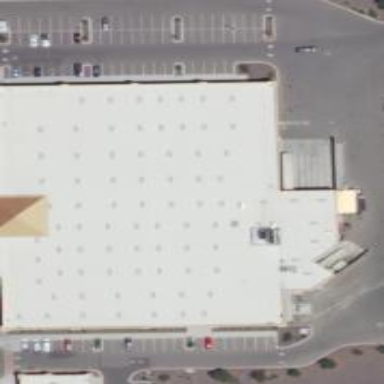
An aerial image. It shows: Building that houses supermarket.